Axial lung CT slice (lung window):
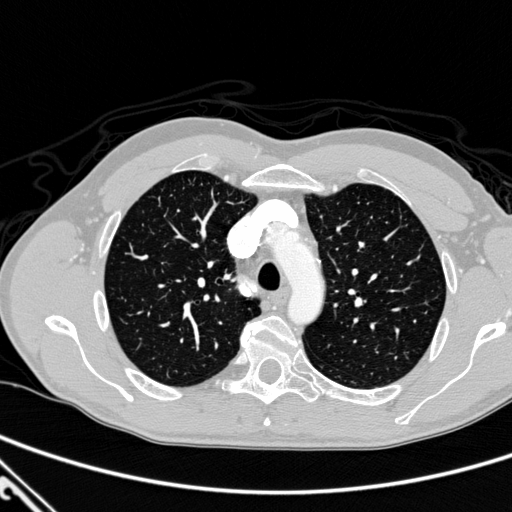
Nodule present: no